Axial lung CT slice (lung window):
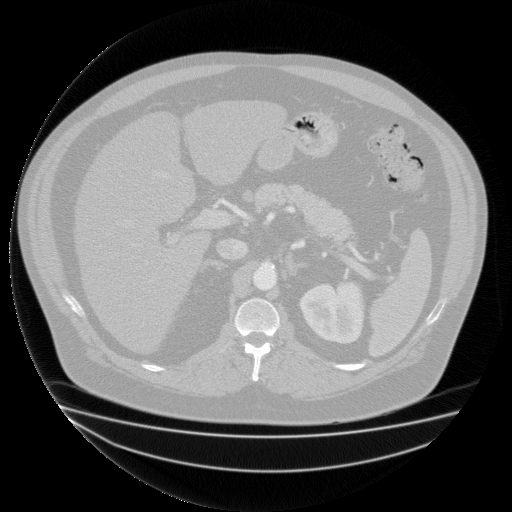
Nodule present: no